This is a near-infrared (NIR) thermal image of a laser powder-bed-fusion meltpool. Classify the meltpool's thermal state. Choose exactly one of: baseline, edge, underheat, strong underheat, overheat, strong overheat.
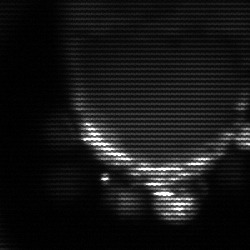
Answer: edge